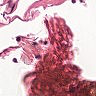
Metastatic tissue present: no